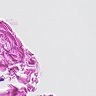
Metastatic tissue present: no